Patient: sex F, age 53
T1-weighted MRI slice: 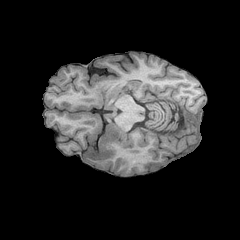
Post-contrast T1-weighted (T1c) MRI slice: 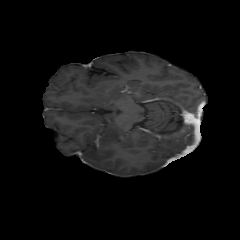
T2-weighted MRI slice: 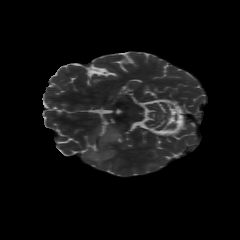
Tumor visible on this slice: yes
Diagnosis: Astrocytoma, IDH-wildtype
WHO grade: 3